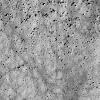
Atmospheric dust classification: not_dusty